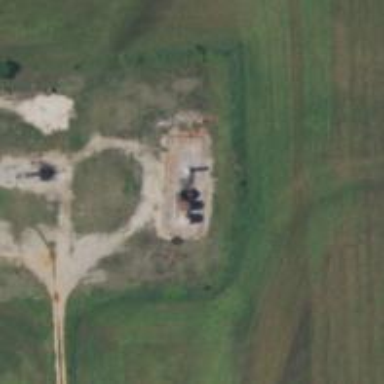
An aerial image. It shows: Storage tank that is man-made.